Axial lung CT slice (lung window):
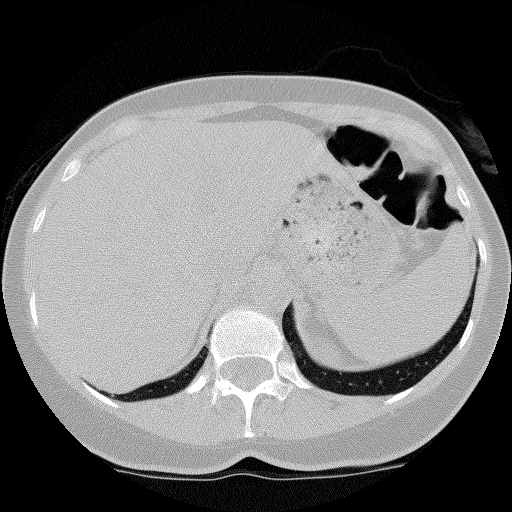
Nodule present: no